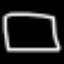
Label: square